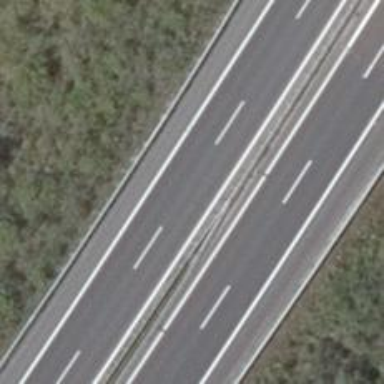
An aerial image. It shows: This is trunk highway with motorroad.